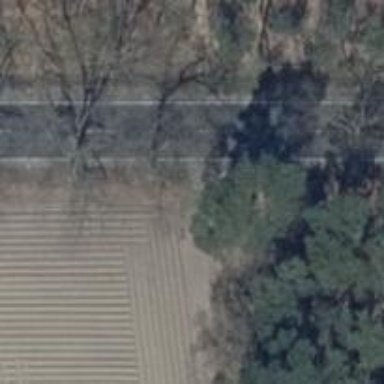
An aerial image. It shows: Secondary road with asphalt surface.